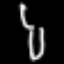
Label: fork